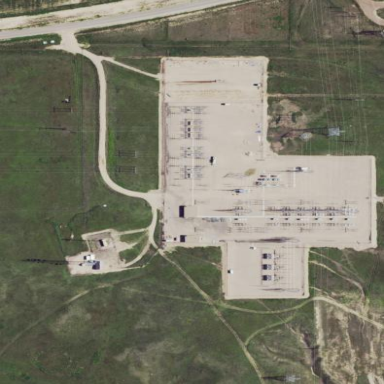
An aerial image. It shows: Outdoor power substation. The substation is at the transmission level. It is surrounded by fence.